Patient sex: F
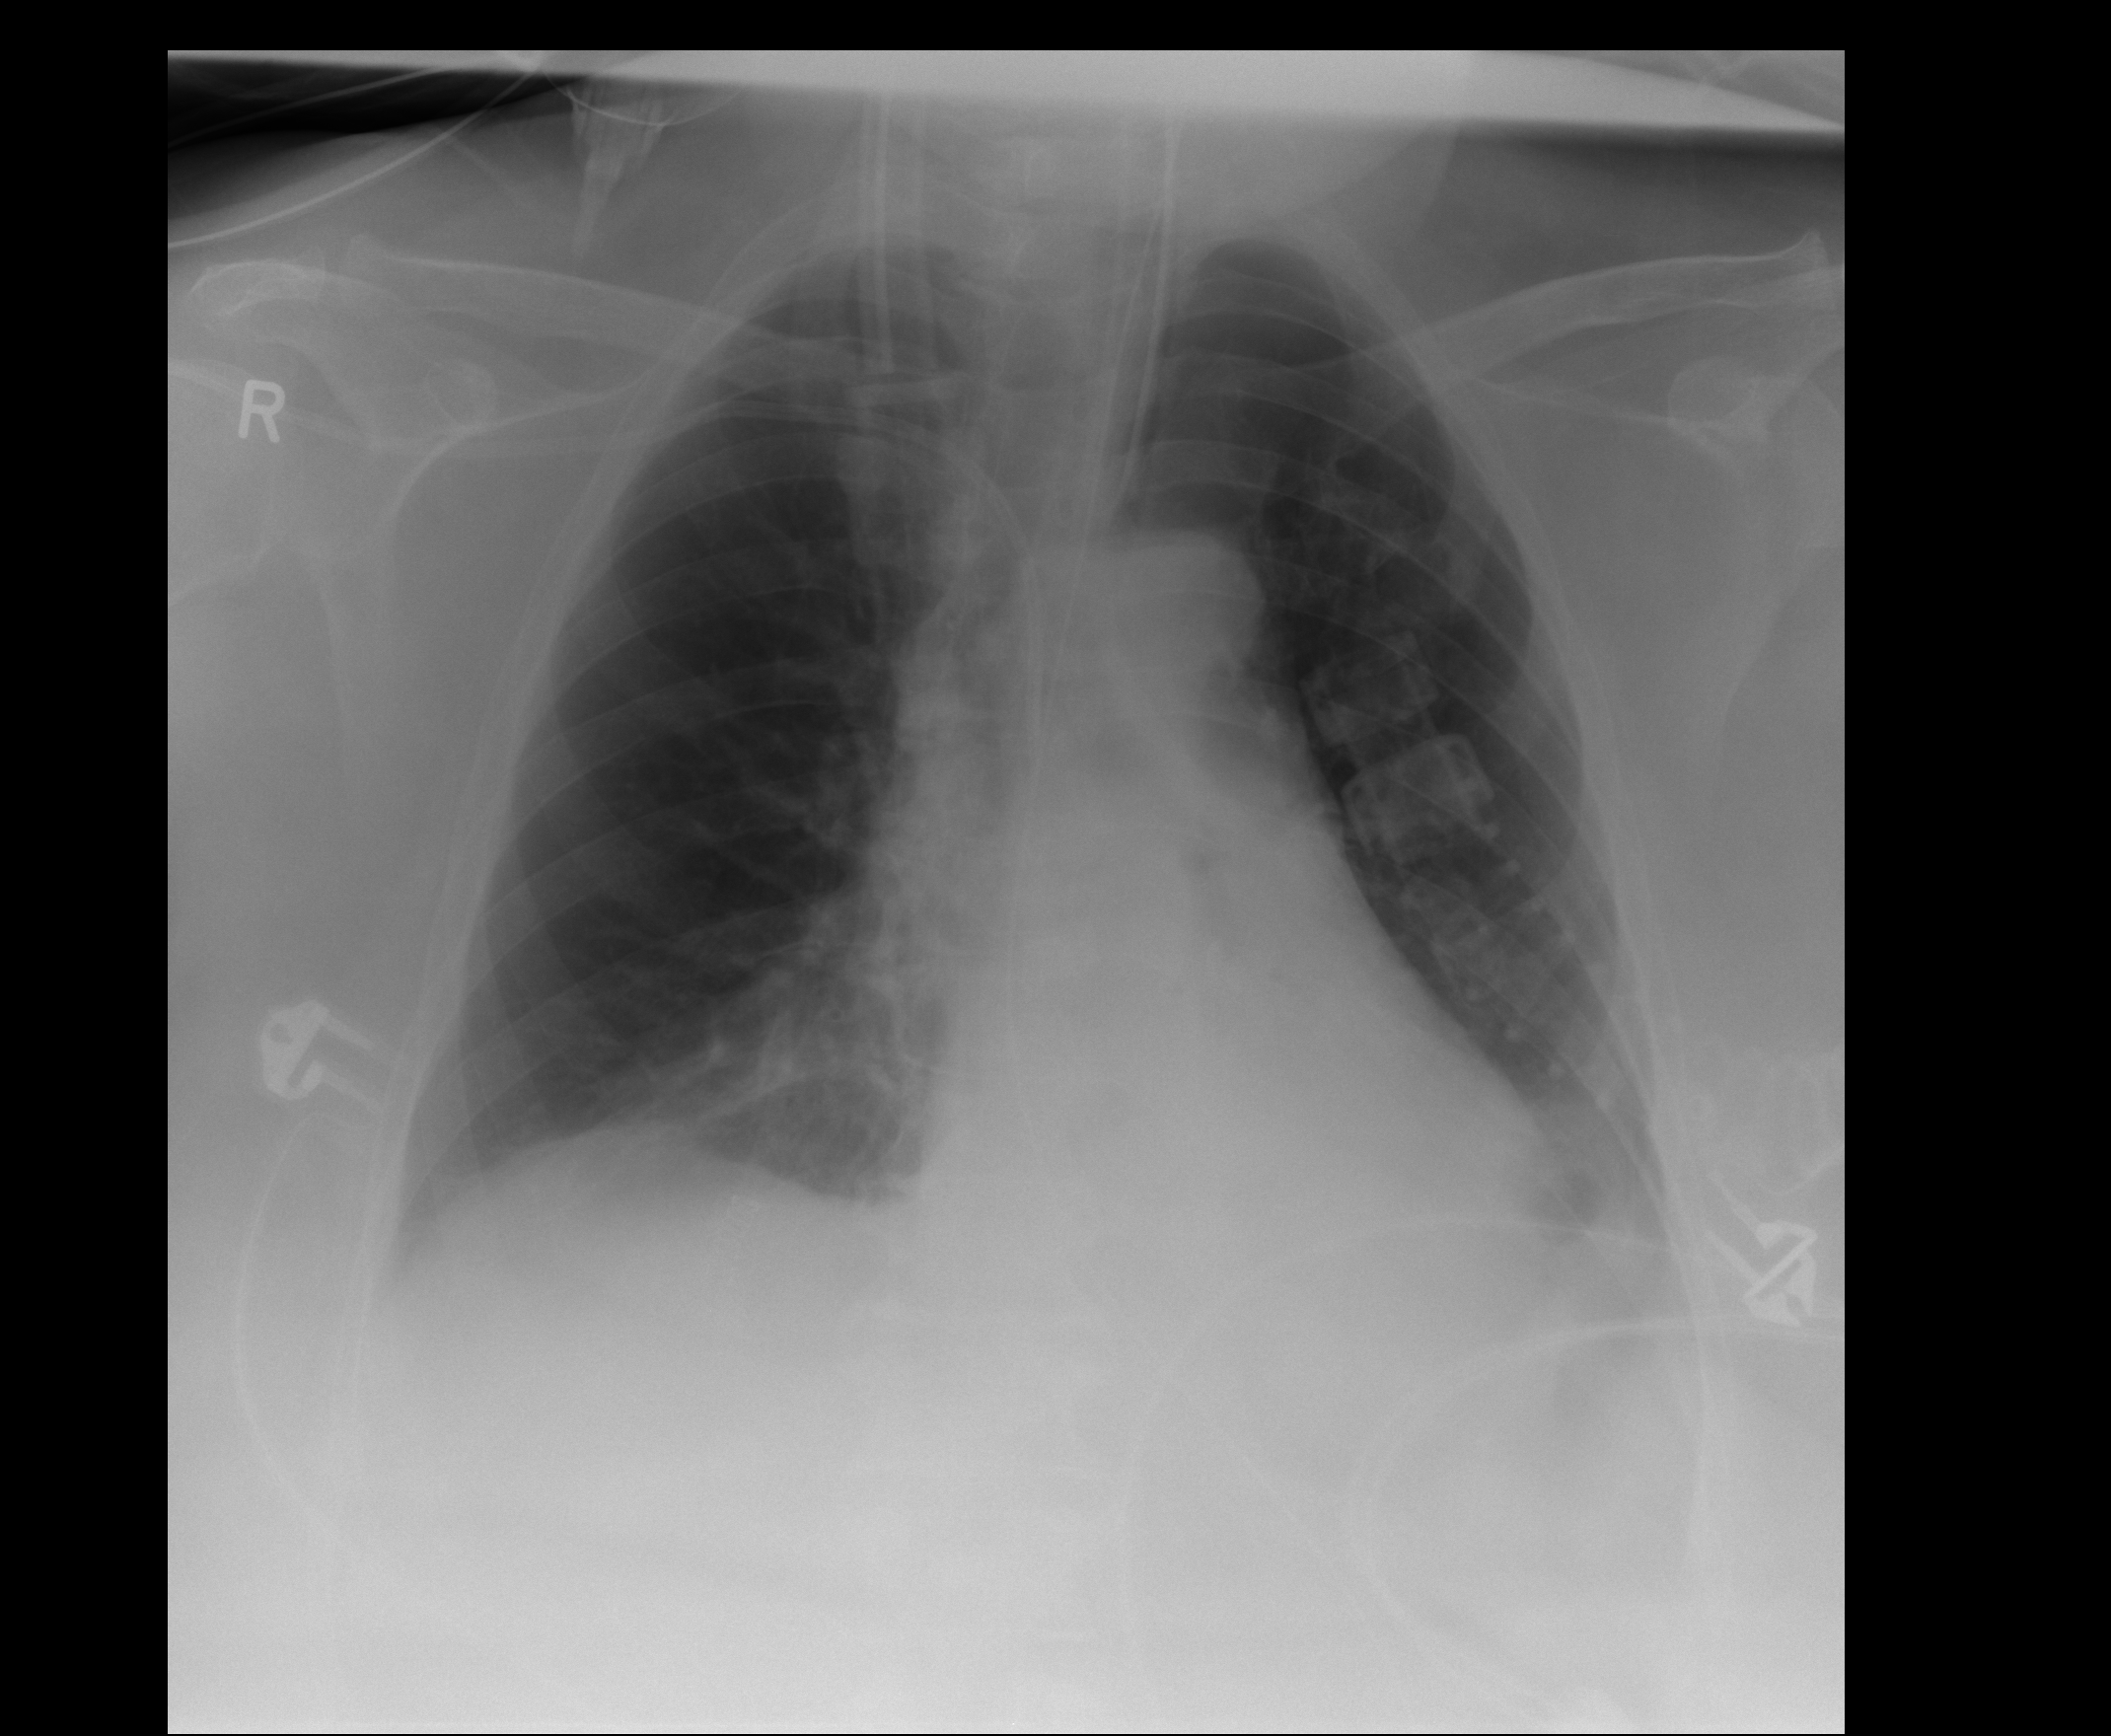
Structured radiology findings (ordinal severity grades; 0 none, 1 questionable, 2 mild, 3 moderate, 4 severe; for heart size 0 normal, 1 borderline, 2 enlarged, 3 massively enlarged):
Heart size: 0
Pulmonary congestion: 1
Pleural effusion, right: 2
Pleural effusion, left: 1
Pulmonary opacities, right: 0
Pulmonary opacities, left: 0
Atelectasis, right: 2
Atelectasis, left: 2